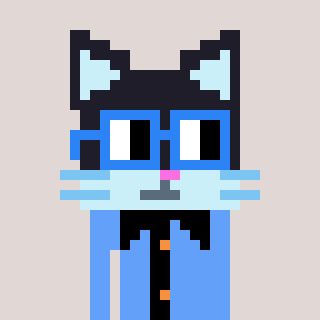
a pixel art character with square blue glasses, a cat-shaped head and a blue-colored body on a warm background